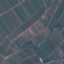
Land use / land cover class: PermanentCrop